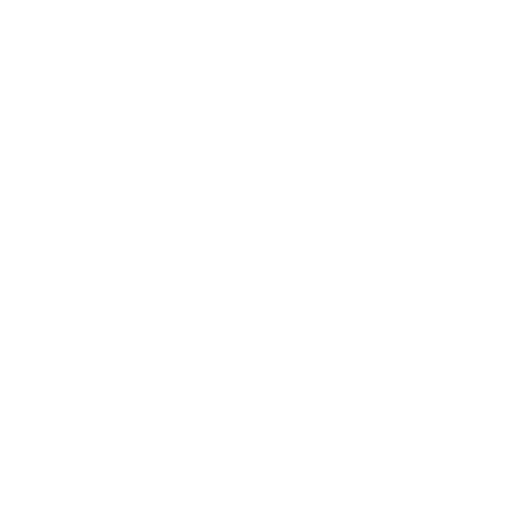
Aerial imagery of mountain in Nevada named Dome Mountain containing grassland and shrub